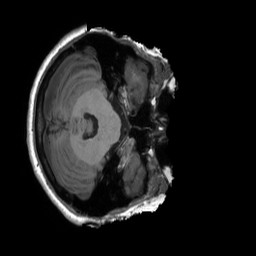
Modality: T1w
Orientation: axial
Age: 35
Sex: female
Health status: healthy
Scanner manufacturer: siemens
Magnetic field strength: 3 T
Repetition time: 2.3 s
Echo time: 0.00229 s